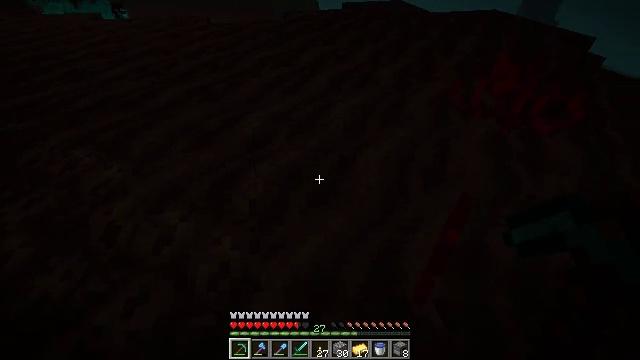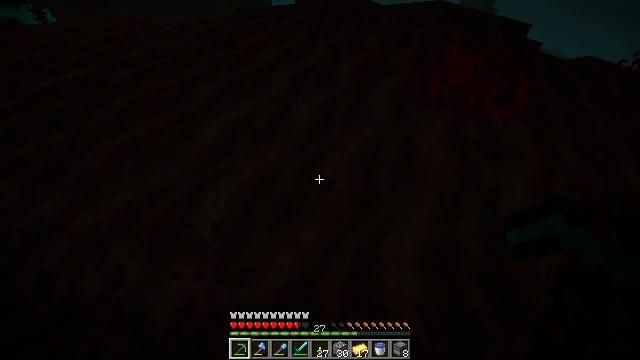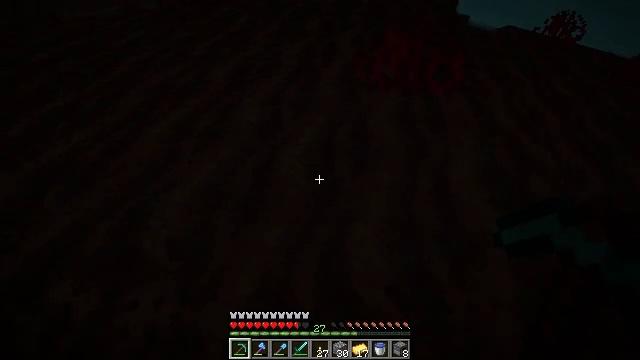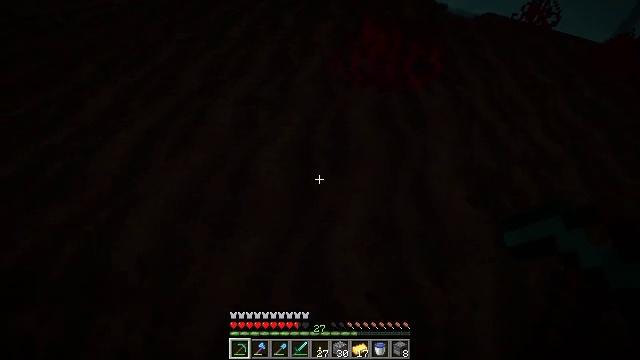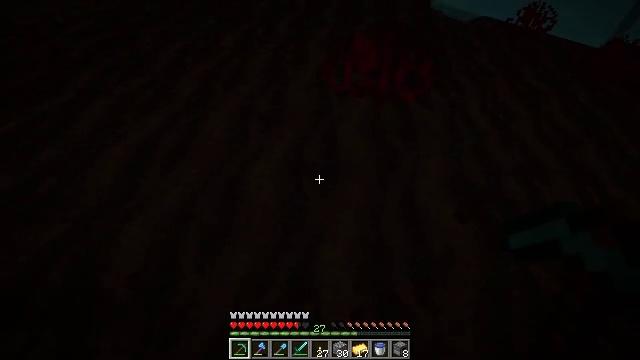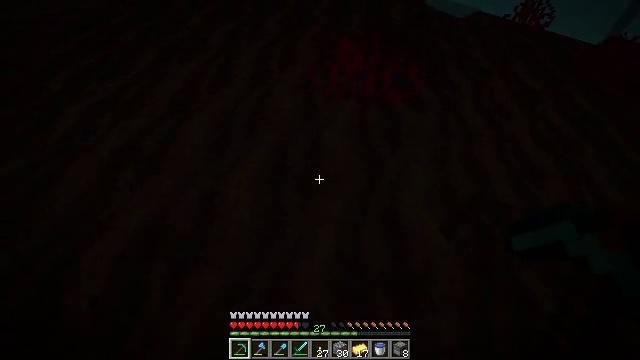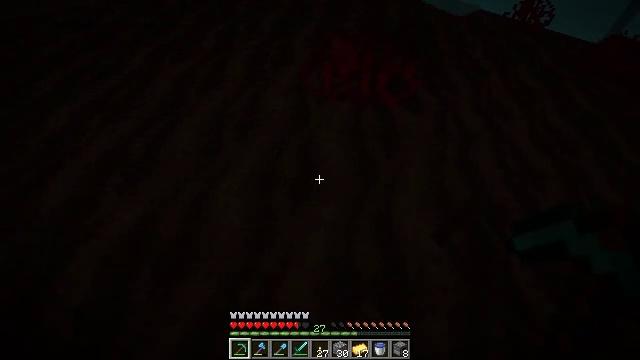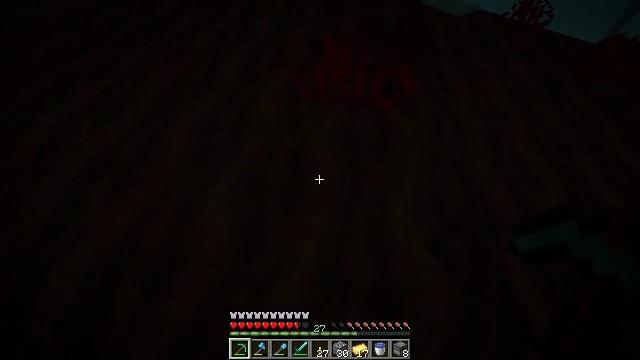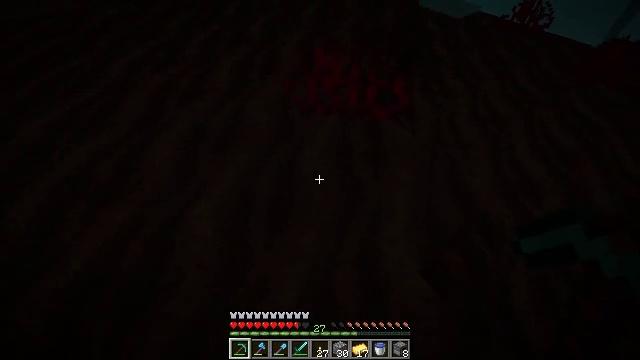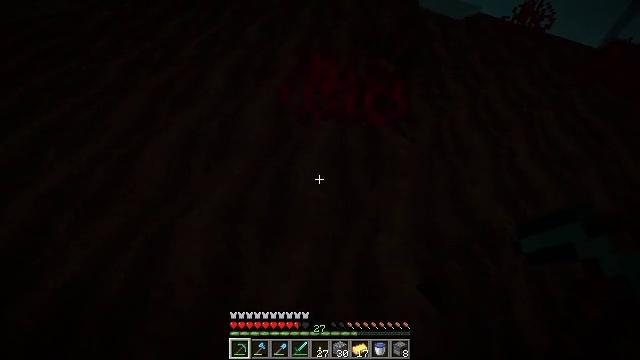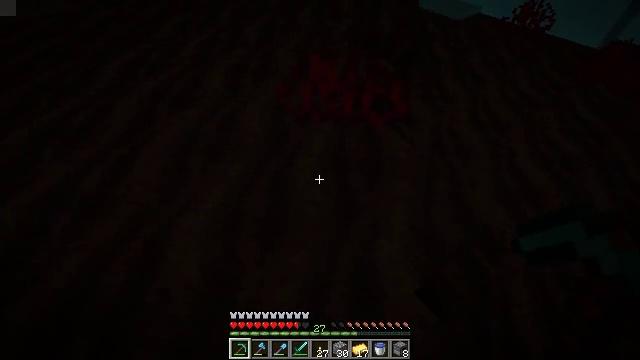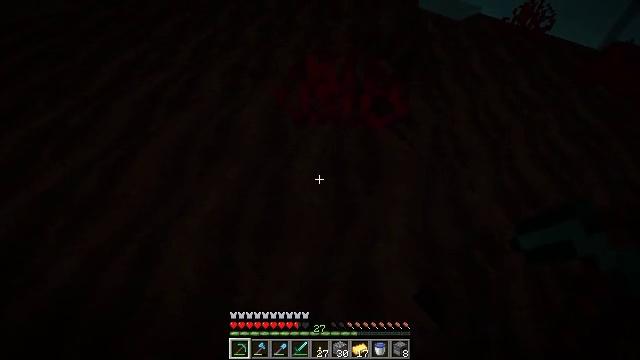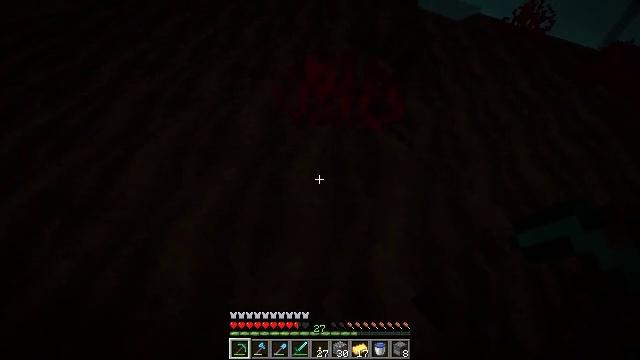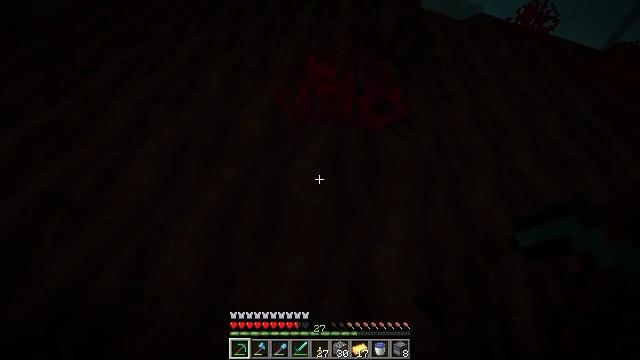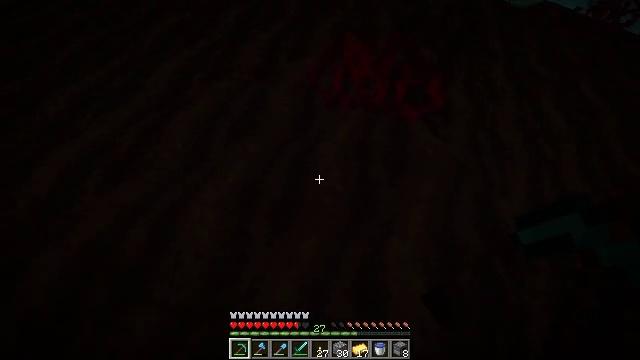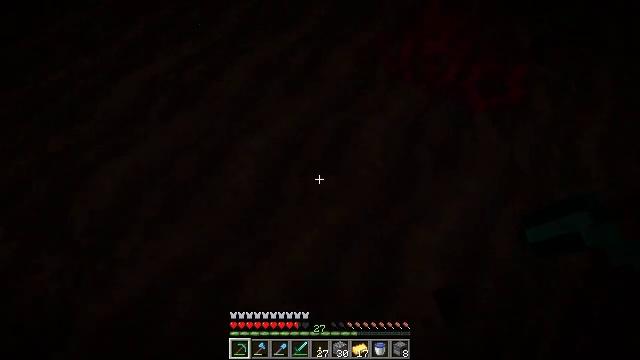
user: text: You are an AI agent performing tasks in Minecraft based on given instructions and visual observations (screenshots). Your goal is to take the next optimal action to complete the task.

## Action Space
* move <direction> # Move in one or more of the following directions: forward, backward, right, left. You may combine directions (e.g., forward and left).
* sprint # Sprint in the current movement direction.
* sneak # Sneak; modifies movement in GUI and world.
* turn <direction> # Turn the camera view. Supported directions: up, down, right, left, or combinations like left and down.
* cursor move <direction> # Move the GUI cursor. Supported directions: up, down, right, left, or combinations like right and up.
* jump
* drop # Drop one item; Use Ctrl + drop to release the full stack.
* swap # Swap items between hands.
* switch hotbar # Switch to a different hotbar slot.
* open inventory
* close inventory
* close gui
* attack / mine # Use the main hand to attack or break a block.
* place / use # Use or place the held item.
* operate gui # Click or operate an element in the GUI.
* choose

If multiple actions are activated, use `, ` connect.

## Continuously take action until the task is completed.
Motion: motion action
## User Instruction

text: Collect crimson roots for crafting.
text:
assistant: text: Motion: move forward and move right, turn right
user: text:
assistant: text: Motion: move forward and move right, turn right and down
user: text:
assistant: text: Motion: move forward and move right, turn right and down
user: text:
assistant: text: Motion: move forward and move right
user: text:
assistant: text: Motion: move forward and move right
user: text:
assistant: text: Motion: move forward and move right
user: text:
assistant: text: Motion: move forward and move right
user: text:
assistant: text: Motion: move forward
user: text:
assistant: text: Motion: no_op
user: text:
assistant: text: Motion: no_op
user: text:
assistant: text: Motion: no_op
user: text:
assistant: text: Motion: no_op
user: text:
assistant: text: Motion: no_op
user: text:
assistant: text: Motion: turn left and down
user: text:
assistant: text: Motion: turn left and down
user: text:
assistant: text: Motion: turn left and down
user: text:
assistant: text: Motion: turn left and down
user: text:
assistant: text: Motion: turn left and down
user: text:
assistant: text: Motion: turn left and down
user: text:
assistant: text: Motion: no_op
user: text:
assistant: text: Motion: no_op
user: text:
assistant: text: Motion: no_op
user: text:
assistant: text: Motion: move back
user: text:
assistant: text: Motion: move back
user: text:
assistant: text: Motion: move back, turn up
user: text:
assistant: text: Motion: move back, turn up
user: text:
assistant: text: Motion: move back, turn right and up
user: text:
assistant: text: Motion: move back, turn right and up
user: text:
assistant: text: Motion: move back, turn right and up
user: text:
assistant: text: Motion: move back, turn right and up